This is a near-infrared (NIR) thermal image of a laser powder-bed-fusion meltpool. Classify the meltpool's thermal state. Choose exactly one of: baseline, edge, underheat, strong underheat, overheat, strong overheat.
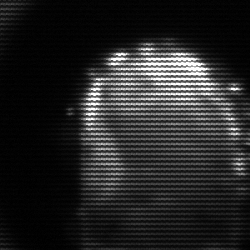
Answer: baseline